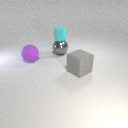
large purple rubber sphere to the left of large gray rubber cube